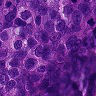
Metastatic tissue present: yes